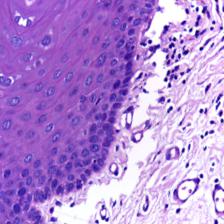
Diagnosis: Normal